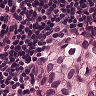
Metastatic tissue present: yes